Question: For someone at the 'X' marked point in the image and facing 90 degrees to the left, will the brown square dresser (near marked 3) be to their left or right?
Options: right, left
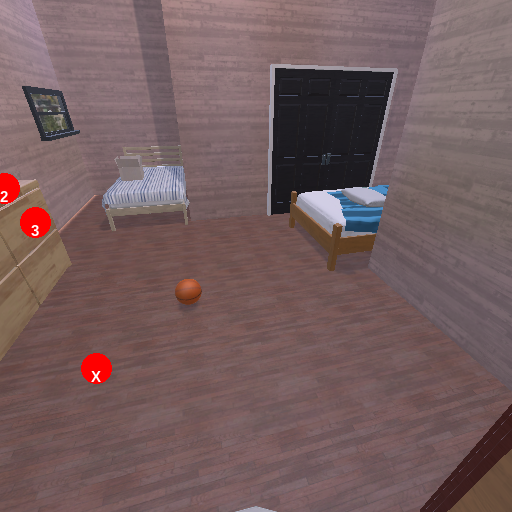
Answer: right